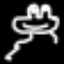
Label: frog